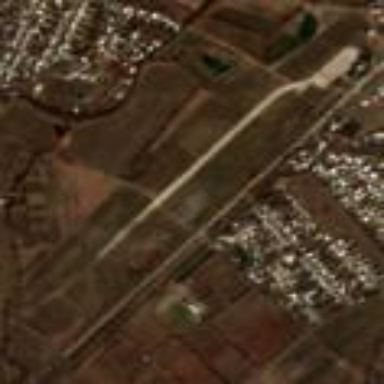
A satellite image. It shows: Military airfield located within aerodrome.